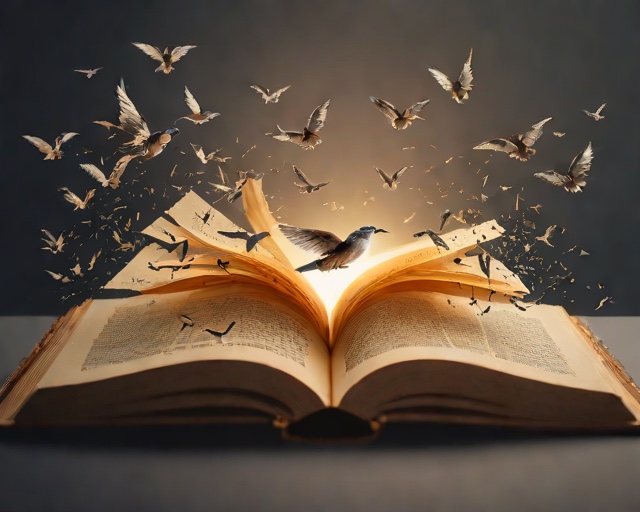
Category: Graduation